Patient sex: M
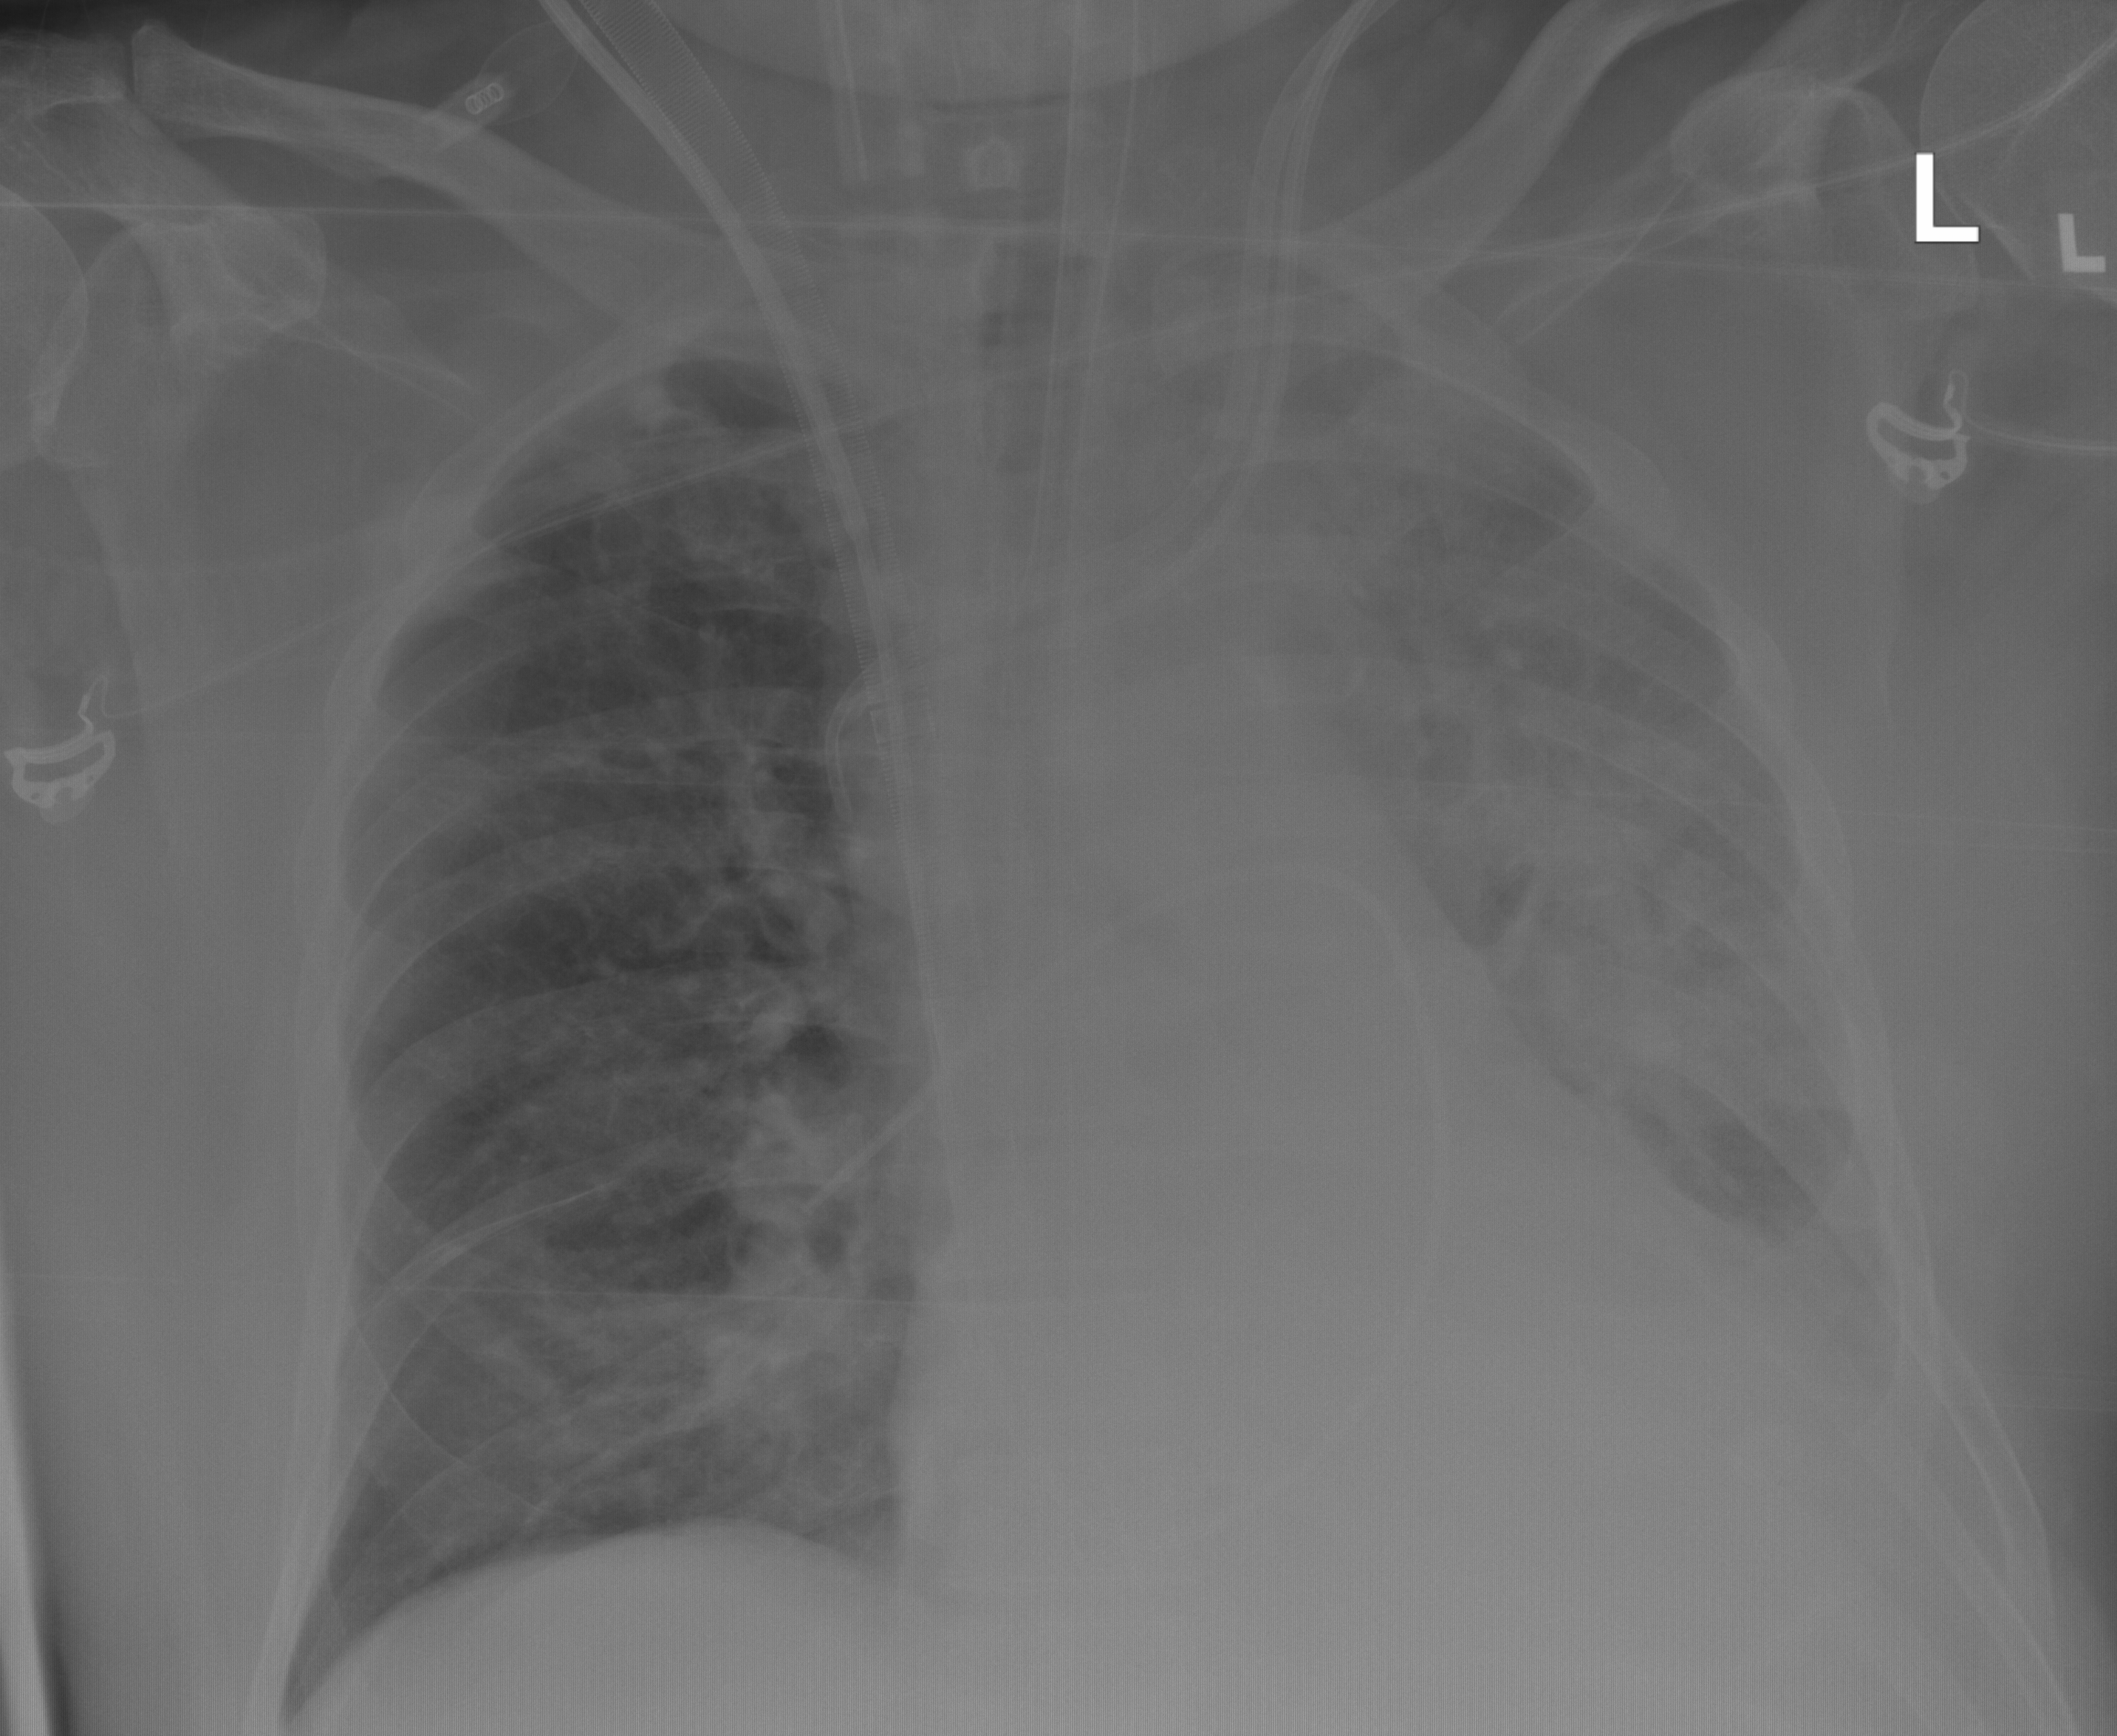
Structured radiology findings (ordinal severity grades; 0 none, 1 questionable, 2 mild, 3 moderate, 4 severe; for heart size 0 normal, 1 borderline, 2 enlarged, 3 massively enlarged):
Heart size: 0
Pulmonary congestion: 0
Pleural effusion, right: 0
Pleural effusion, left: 0
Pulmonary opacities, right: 0
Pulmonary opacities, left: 3
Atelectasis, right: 2
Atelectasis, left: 4